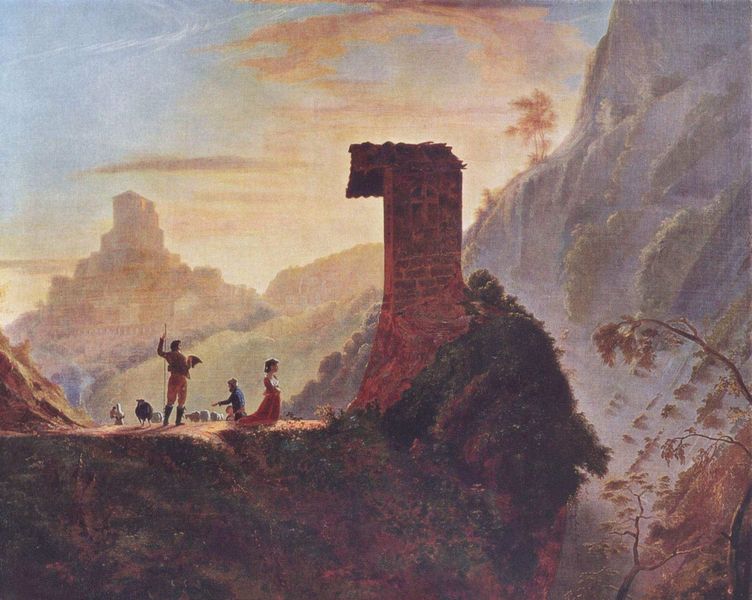
Titel: Marienkapelle bei Subiaco
Künstler: Samuel Finley Breeze Morse
Standort: Worcester (Massachusetts)
Institution: Worcester Art Museum
Schlagwörter: baum, berg, blau, blätter, felsen, gemälde, gruppe, himmel, laub, mann, schatten, weiß, wolken, bäume, frauen, gelb, grün, landschaft, menschen, mädchen, ocker, sitzen, stadt, äste, abend, braun, frau, geste, grau, hintergrund, kleid, licht, männer, orange, schwarz, strasse, dach, gras, haus, hund, rot, schloss, tiere, weg, wolke, beige, malerei, wand, stehen, bild, öl, ast, dämmerung, erde, häuser, hügel, morgen, natur, sonnenaufgang, strauch, zweige, büsche, gebüsch, hütte, kirche, sonne, sträucher, familie, kind, pflanze, pflanzen, tal, wald, bauern, kamin, kinder, stock, turm, ranken, fell, magd, italien, ort, stab, abhang, berge, berghang, fels, felswand, gebirge, gipfel, hang, sonnenlicht, dorf, giebel, mauer, ziegel, abendsonne, dunst, luftperspektive, nebel, sonnenuntergang, herde, berglandschaft, hochgebirge, schlucht, steil, herbst, idylle, rast, platz, böschung, romantik, ölgemälde, trümmer, zeigen, abendrot, tadt, oben, fugen, ruine, schaf, burg, kloster, kreuz, türme, dom, wandern, alpen, zweig, festung, abgrund, knien, stiefel, beten, gebet, altar, betrachten, ranke, gemäuer, ziegelsteine, efeu, reise, wanderer, dramatik, kniend, morgenrot, kapelle, landscahft, grüb, plateau, huhn, hirtenstab, schafe, hirte, hirten, schaafe, schäfer, ziege, sporn, schrein, abendlicht, schroff, ziegen, marterl, burgruine, quelle, schafherde, pilgern, bildstock, pilger, materl, romanti, schwarzes schaf, kreuzweg, hochplateau, schafhirte, rest, felsplateau, sctadt, kathedrle, olateau, heilienbild, gebetsstock